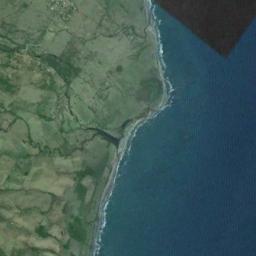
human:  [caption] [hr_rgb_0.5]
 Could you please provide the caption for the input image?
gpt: There is a clear coastline between the grass and the seawater .

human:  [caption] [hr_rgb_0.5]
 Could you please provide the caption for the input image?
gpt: There are white waves near the beach .

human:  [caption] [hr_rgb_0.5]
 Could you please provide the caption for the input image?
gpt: Deep blue water and light green forest .

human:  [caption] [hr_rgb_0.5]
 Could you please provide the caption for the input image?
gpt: The type of beach is biogenic coast and the color of the seawater is dark blue .

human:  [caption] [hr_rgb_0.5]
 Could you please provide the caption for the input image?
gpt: The grass is beside the beach .